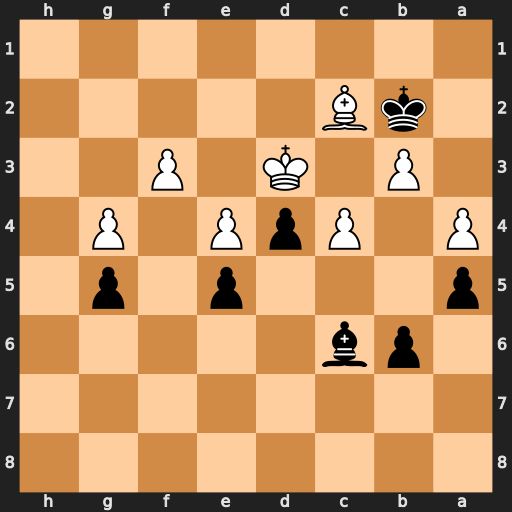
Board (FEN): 8/8/1pb5/p3p1p1/P1PpP1P1/1P1K1P2/1kB5/8
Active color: b
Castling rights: -
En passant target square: -
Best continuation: Kc1 b4 axb4